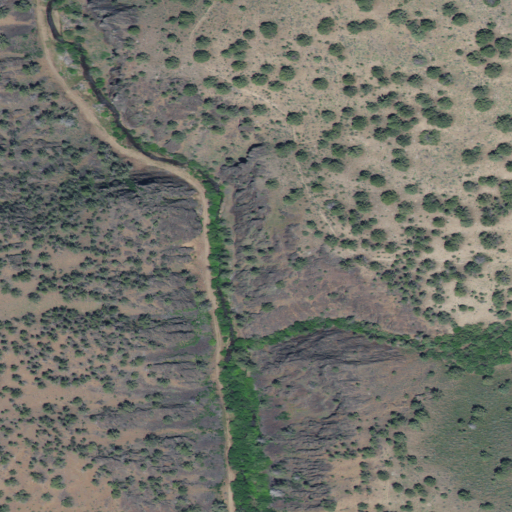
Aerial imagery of valley in Idaho named Hinke Gulch containing shrub and evergreen forest